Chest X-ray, PA view. Patient: 47 years old, sex M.
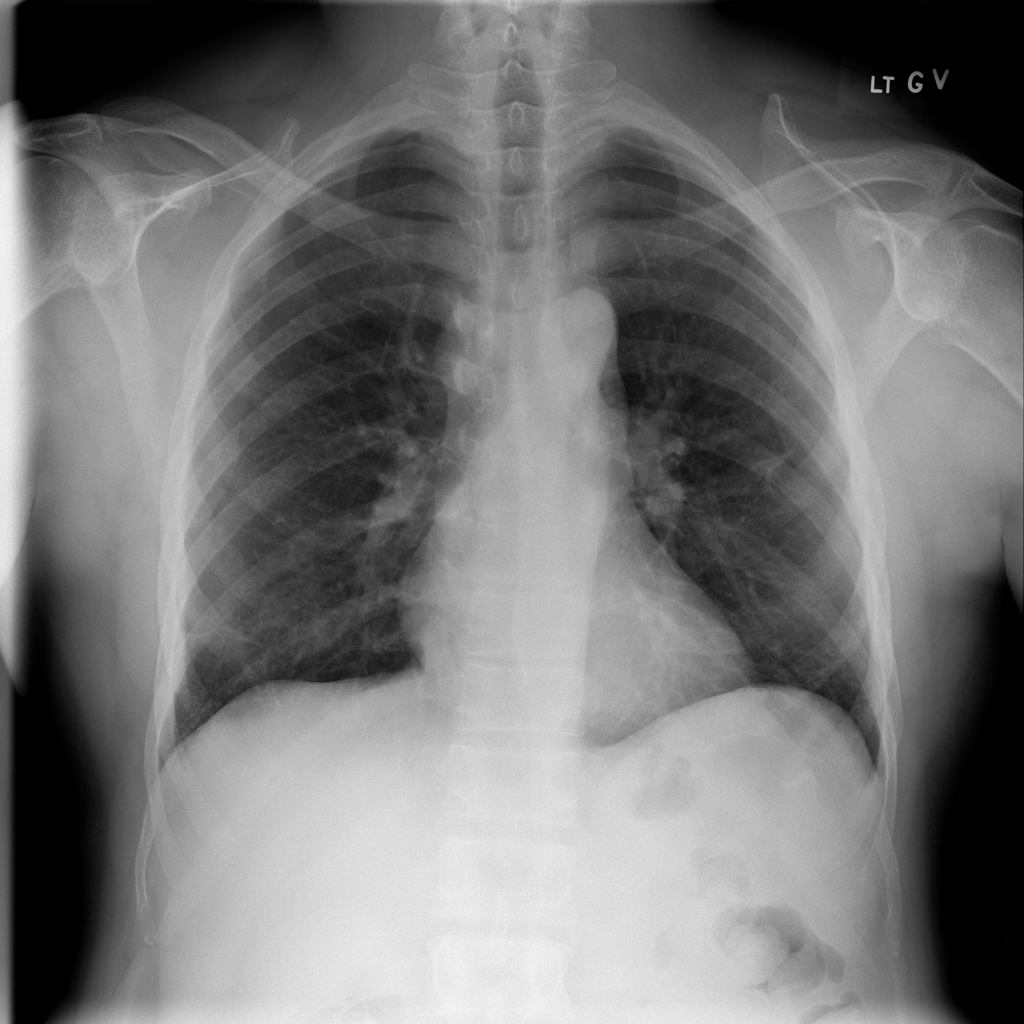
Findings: No Finding